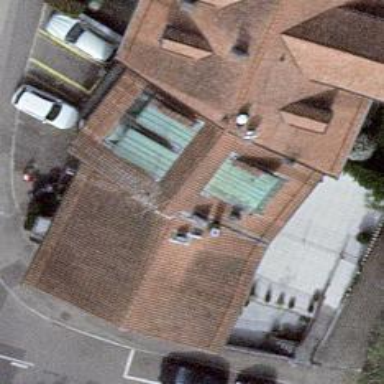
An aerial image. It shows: Restaurant.